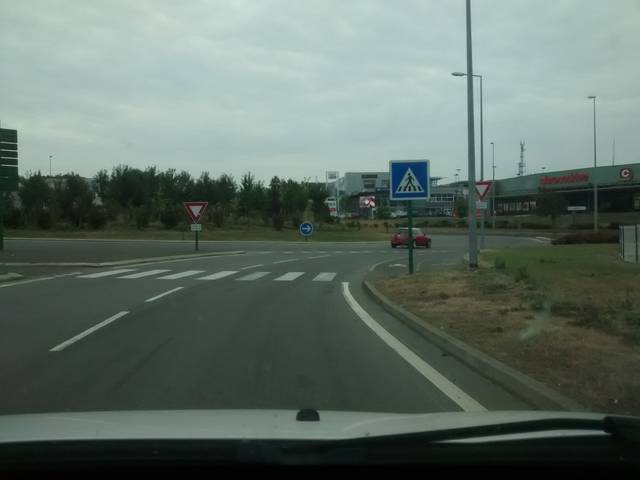
Region: France
Coordinates: 48.108, -1.617